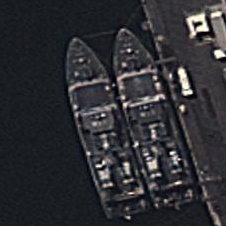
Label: combat